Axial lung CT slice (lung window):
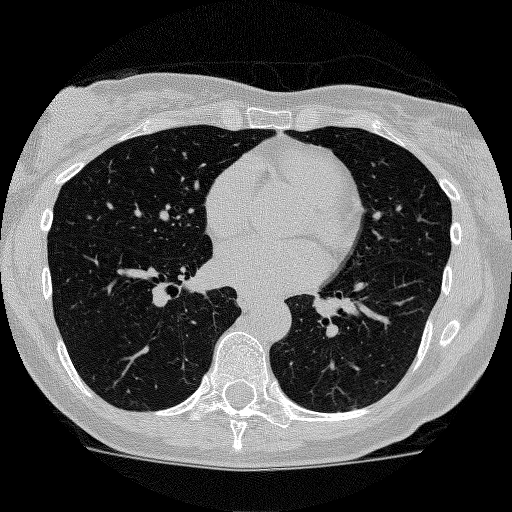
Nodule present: no